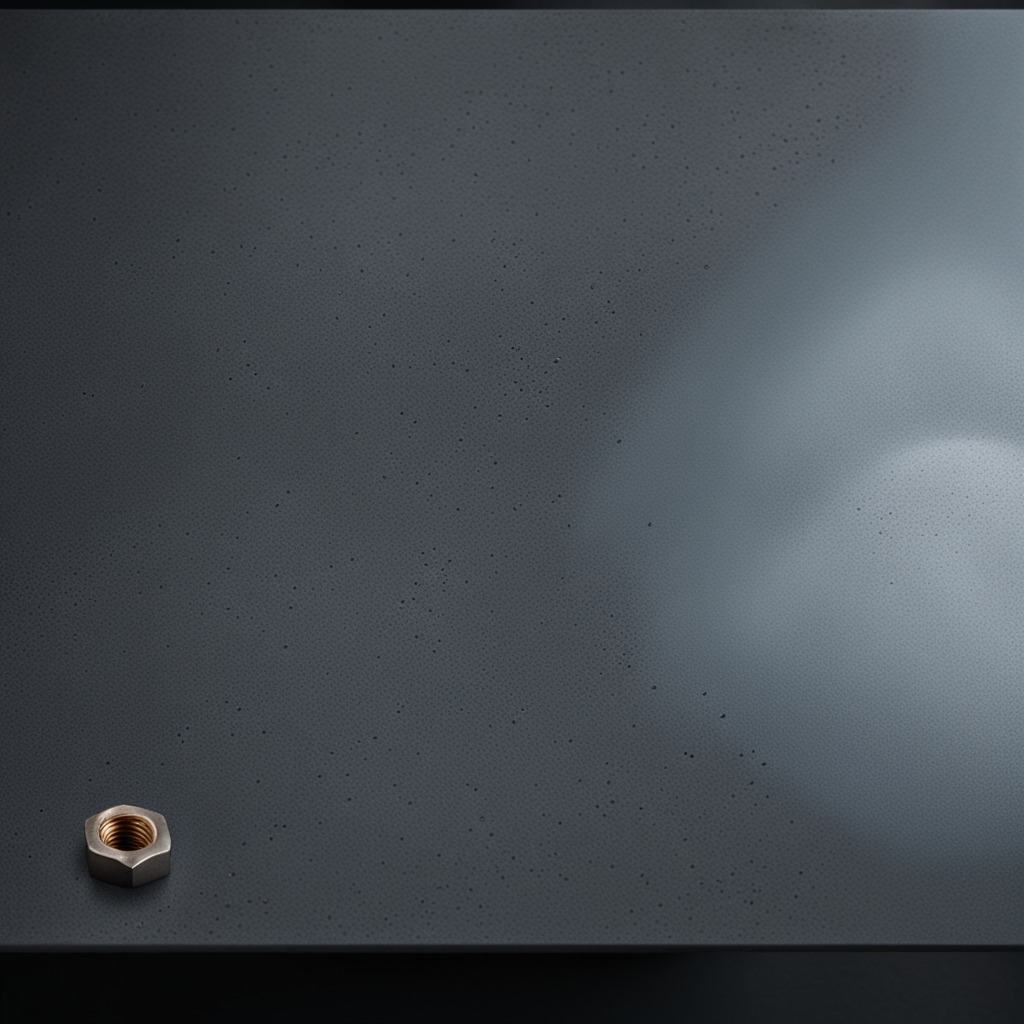
A metal nut is lying on a clean granite table inside a workshop at night dim ambient light soft shadows worn but